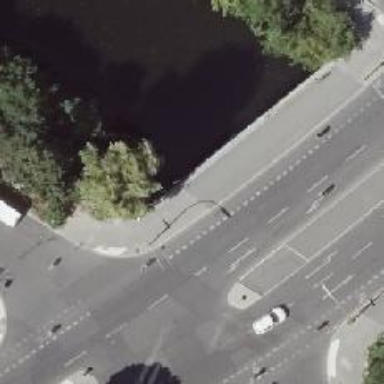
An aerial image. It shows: Asphalt footway with sidewalk on bridge.